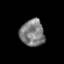
Tissue: prostate
Cell type: Epithelial cells
Senescence score: 0.345
Nuclear area (px): 629
Mean DAPI intensity: 127.145